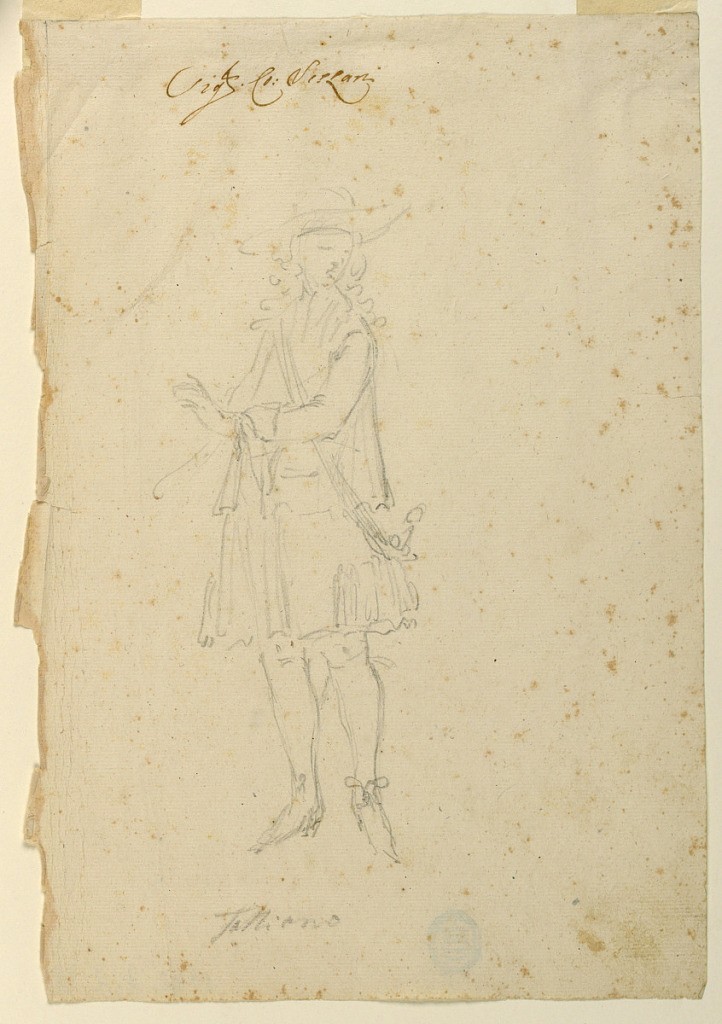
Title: Costume Design: A Man of the World for a Ballet
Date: ca. 1720
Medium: Lead pencil on paper
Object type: Drawing
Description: Veritical rectangle. A young man with hat and sword is shown standing. The upper part of his body is turned toward left, the head toward right.